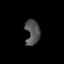
Tissue: lung
Cell type: Epithelial cells
Senescence score: 0.2241
Nuclear area (px): 343
Mean DAPI intensity: 83.155